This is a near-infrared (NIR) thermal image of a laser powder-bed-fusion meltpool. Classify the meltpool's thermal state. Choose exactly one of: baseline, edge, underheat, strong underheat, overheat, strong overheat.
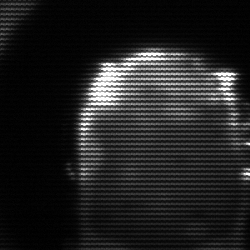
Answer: baseline